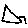
Label: triangle